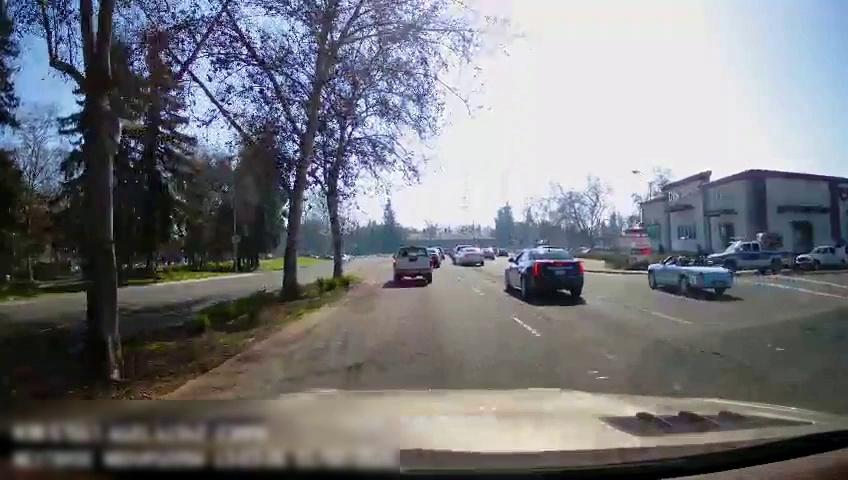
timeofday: Day
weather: Sunny
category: Drivable Space
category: Vehicles | Car
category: Vehicles | Car
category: Vehicles | Car
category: Vehicles | Car
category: Vehicles | Truck
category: Vehicles | Car
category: Vehicles | Car
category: Vehicles | Truck
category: Vehicles | Car
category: Vehicles | Car
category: Lanes | Current Lane
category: Lanes | Current Lane